Interaction volume radius: 5 \u00c5
Interaction volume height: 20 \u00c5
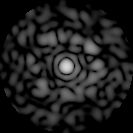
Disorder parameter: 0.8243